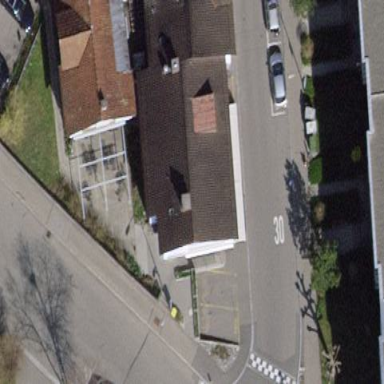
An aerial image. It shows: Gabled roofed retail building housing restaurant.